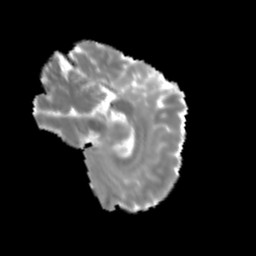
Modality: MD
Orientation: sagittal
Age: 25
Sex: female
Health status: healthy
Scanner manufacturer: siemens
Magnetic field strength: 3 T
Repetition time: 3.6 s
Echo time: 0.092 s